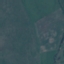
Land use / land cover class: Pasture